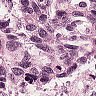
Metastatic tissue present: yes